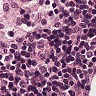
Metastatic tissue present: no